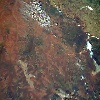
Label: land